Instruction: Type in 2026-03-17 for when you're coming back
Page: home
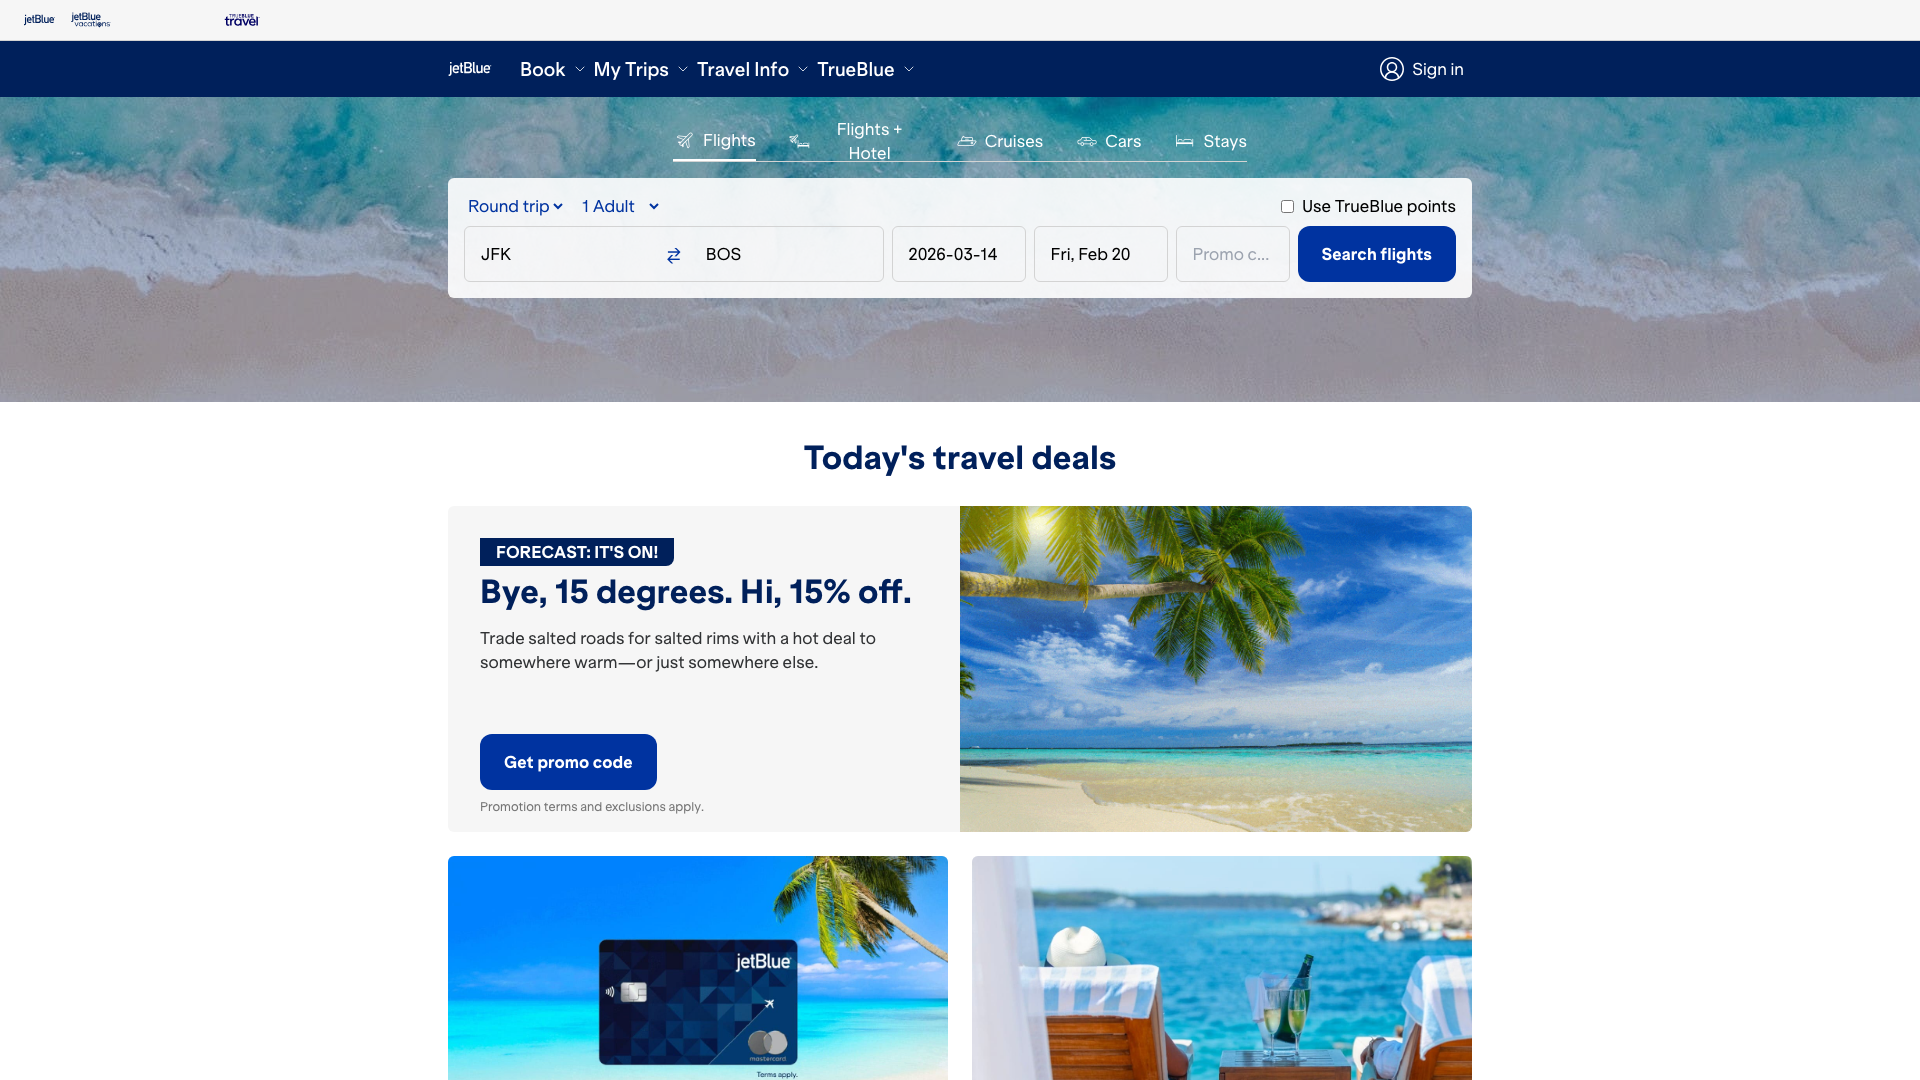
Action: type